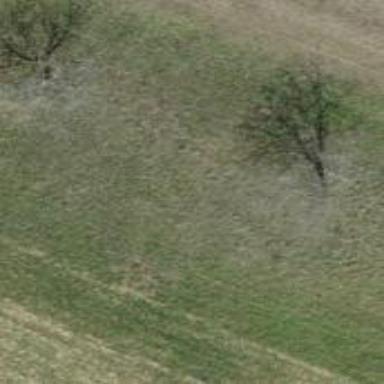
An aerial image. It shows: Deciduous tree with mixed leaf types.